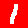
Digit: 1